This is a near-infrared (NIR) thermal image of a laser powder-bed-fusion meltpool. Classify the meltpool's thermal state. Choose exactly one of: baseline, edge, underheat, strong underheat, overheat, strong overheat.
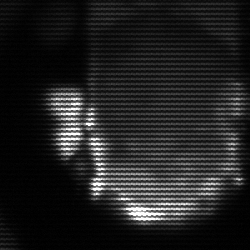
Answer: baseline